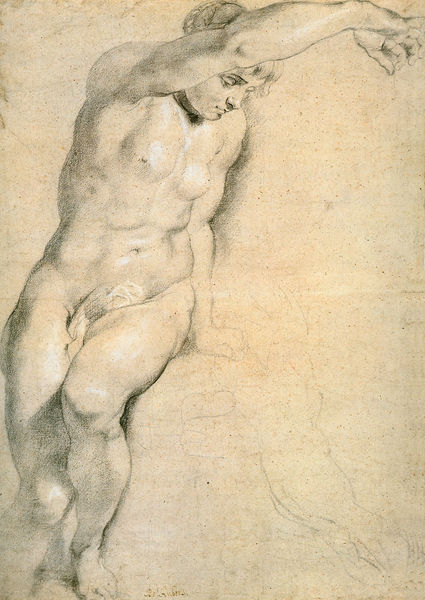
Titel: Weiblicher Akt, Studie zur „Psyche“
Künstler: Peter Paul Rubens
Institution: London, Windsor Castle
Schlagwörter: akt, hand, körper, mann, nackt, schatten, weiß, sitzen, bewegung, brust, frau, hell, licht, skizze, zeichnung, tuch, arm, figur, renaissance, beine, brüste, frauenakt, studie, graphik, dick, muskeln, sitzt, bauch, ellenbogen, liegend, scham, fett, radierung, entwurf, venus, verdeckt, klassik, klassisch, michelangelo, leonardo, nckt, blaistift, nippel, 1600, 1550, abgedreht, ennackt